Question: In firefox addon, I'm trying to create a popup like this for use in my addon - is it possible? If so, how's it done?
Thanks in advance.

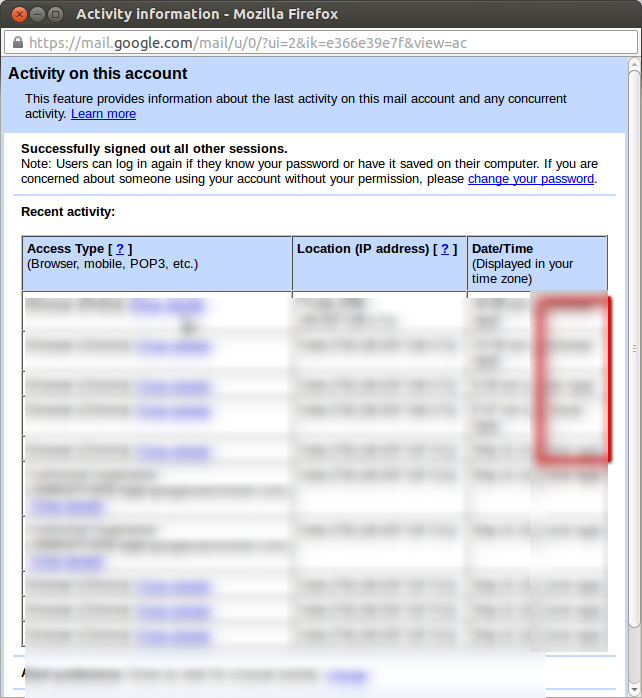
Answer: '''
var sDOMWin = Services.wm.getMostRecentWindow(null);
var sa = Cc["@mozilla.org/supports-array;1"].createInstance(Ci.nsISupportsArray);
var wuri = Cc["@mozilla.org/supports-string;1"].createInstance(Ci.nsISupportsString);
wuri.data = 'http://www.bing.com/';
sa.AppendElement(wuri);
let features = "chrome,width=300,height=400";
if (PrivateBrowsingUtils.permanentPrivateBrowsing || PrivateBrowsingUtils.isWindowPrivate(sDOMWin)) {
features += ",private";
} else {
features += ",non-private";
}
var XULWindow = Services.ww.openWindow(sDOMWin, 'chrome://browser/content/browser.xul', null, features, sa);
'''
taken from here: <URL>
and here's a complete list of features: <URL> like you probably want scrollbars and minimizable and possibly resizable